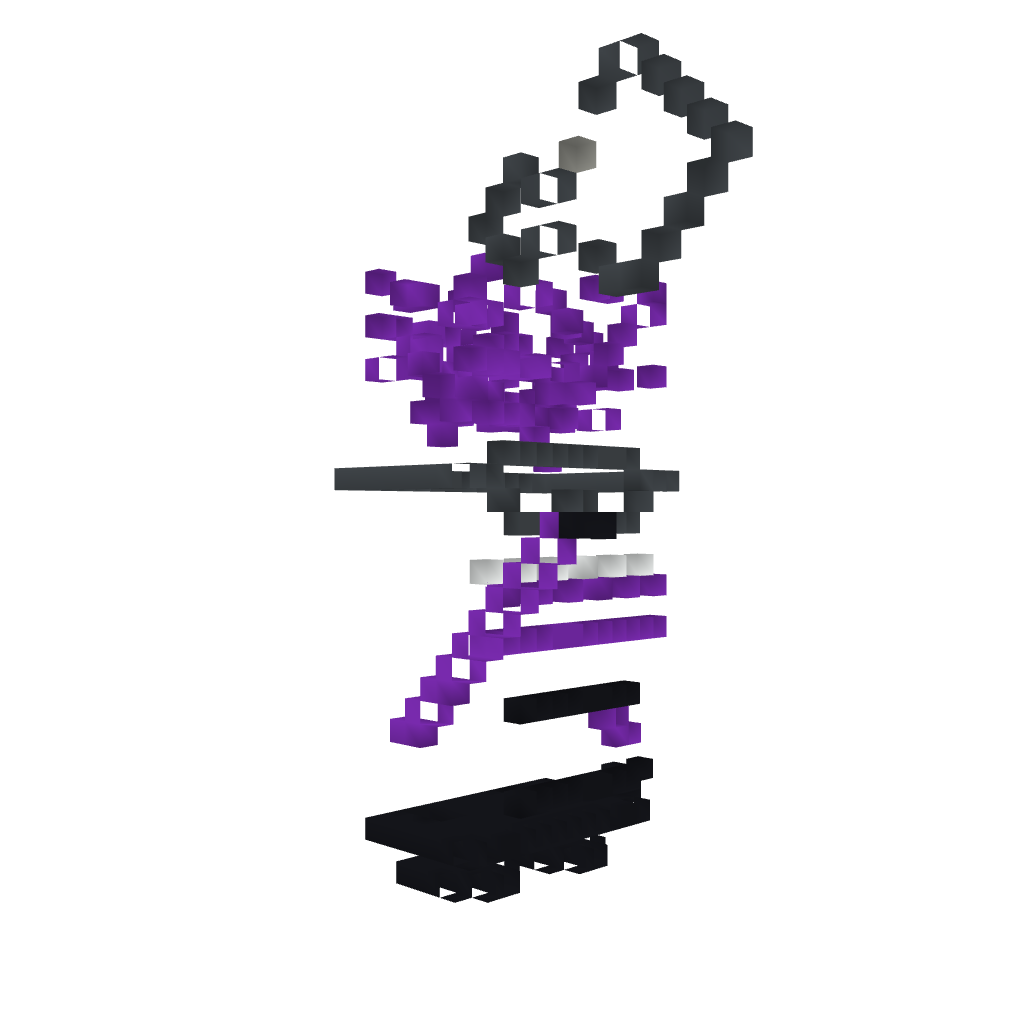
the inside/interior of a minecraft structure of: Mutant Minion from Despicable Me 2